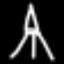
Label: The Eiffel Tower